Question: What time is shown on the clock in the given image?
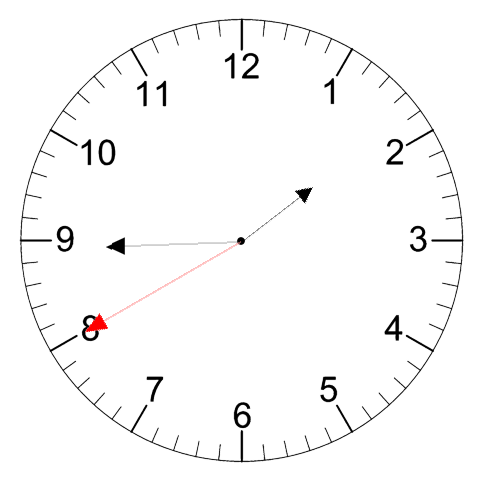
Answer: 01:44:40